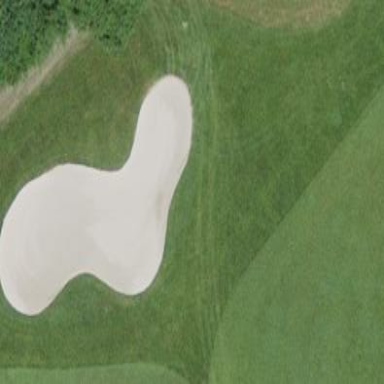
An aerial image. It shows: Golf bunker filled with sandy terrain.